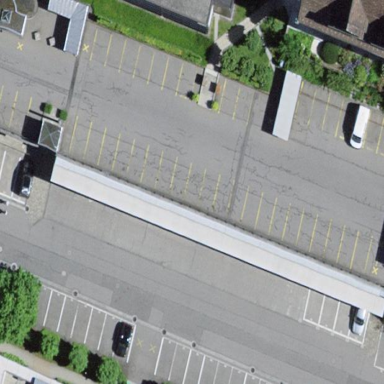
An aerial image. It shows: Rooftop parking area.